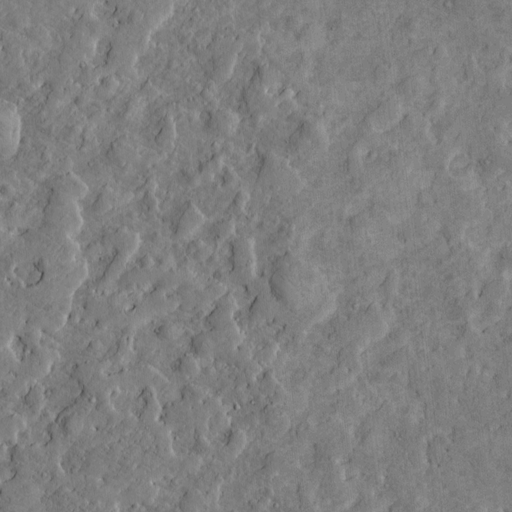
Classes present: Background